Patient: sex M, age 69
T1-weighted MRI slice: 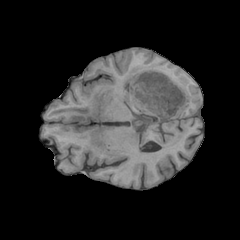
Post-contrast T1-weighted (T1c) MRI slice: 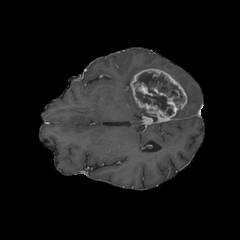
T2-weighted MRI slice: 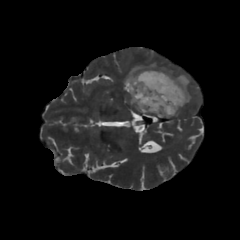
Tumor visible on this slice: yes
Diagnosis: Glioblastoma, IDH-wildtype
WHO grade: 4